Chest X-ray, AP view. Patient: 28 years old, sex M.
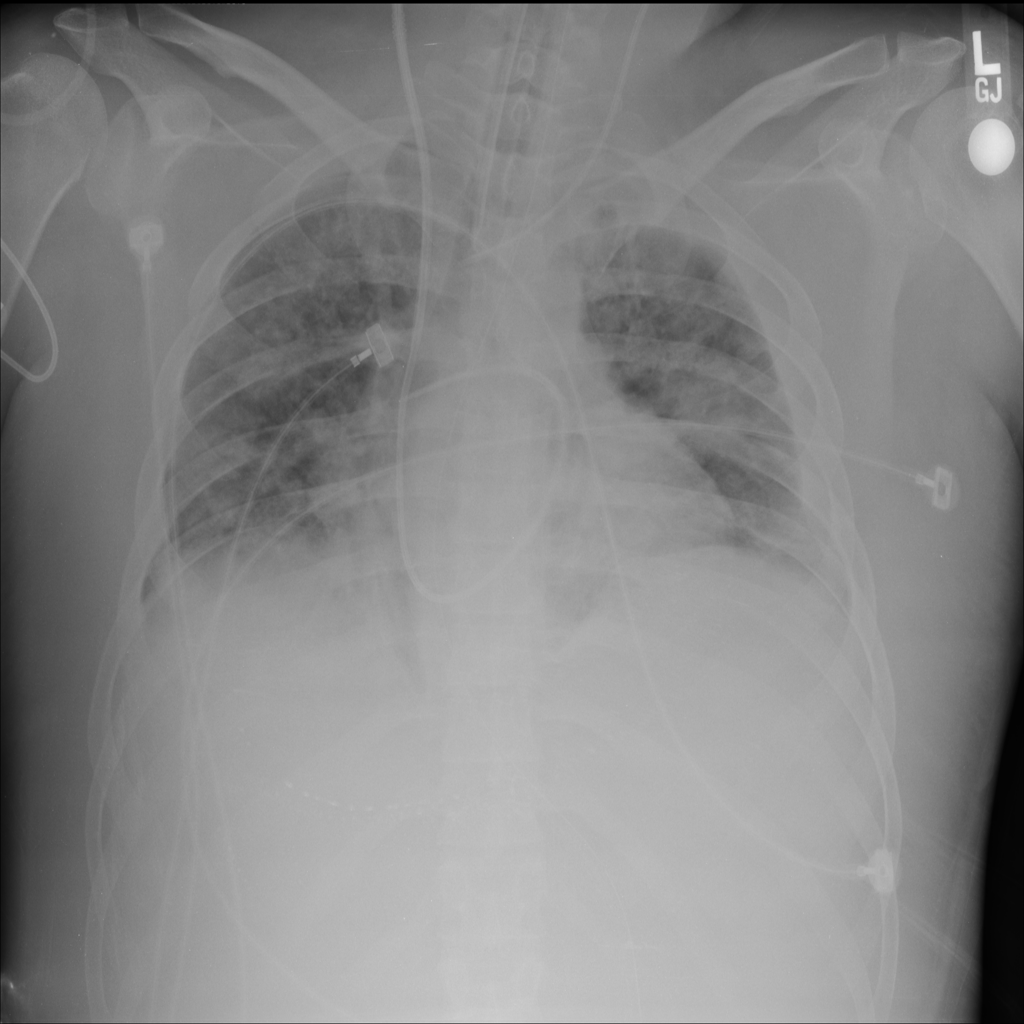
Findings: Infiltration